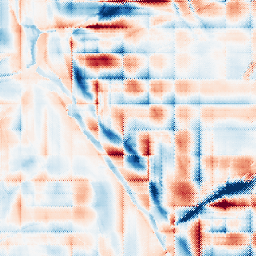
Category: wavelet
Decomposition family: wavelet_dwt
Decomposition parameters: wavelet: db2
level: 5
Upsampling method: regularized
Upsampling parameters: scale: 4
lambda_reg: 0.1
Upsampling scale: 4